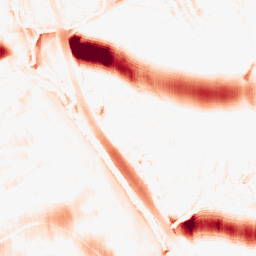
Category: morphological
Decomposition family: morphological_ellipse
Decomposition parameters: operation: opening
width: 50
height: 20
Upsampling method: quartic
Upsampling parameters: scale: 8
Upsampling scale: 8